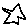
Label: star